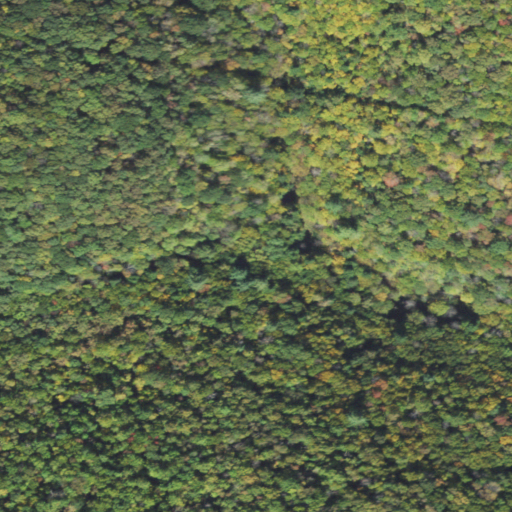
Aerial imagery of valley in Pennsylvania named Tub Hollow containing mixed forest and deciduous forest